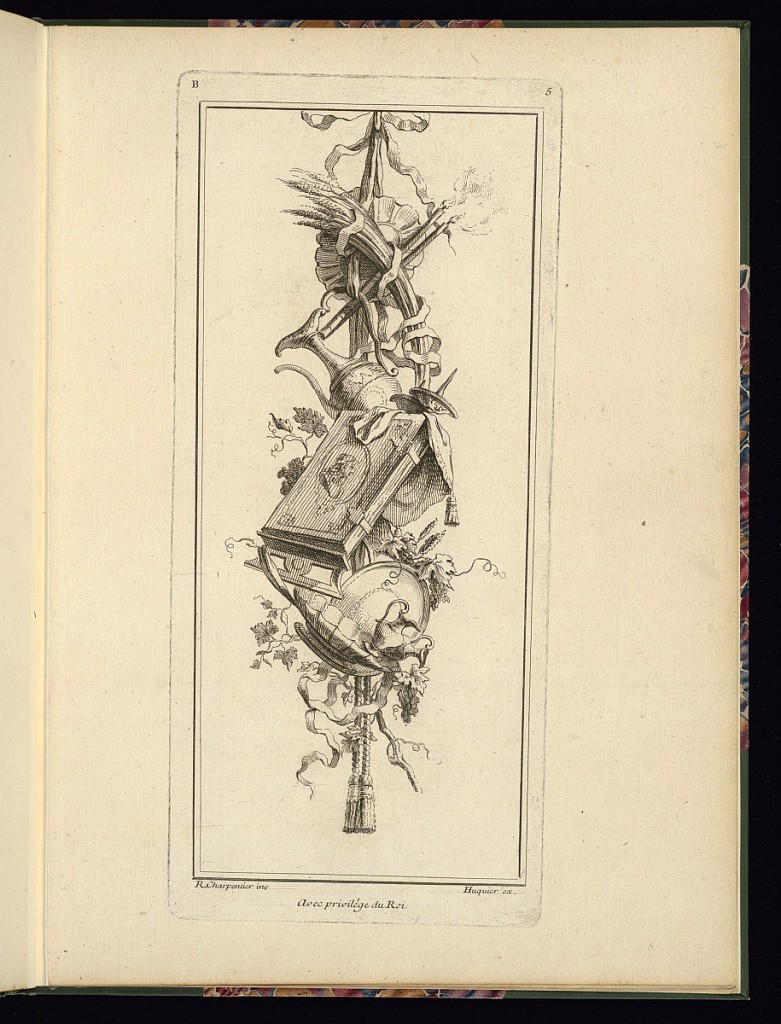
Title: Design for a Pendant Trophy
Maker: René Charpentier, French, 1680 - 1723
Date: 1738–61
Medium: Etching on laid paper
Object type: Print
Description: Within a double-lined frame, a design for an ornamental pendant trophy from a series of twelve plates. The trophy features burning candles, a book, ewers, footed bowl, intertwined with vine leaves, grapes, ribbons, and ropes with tassels hanging from a tied ribbon. The plate is signed and numbered.